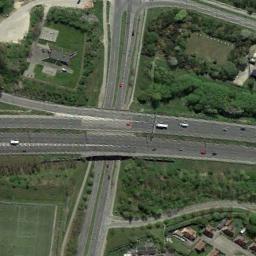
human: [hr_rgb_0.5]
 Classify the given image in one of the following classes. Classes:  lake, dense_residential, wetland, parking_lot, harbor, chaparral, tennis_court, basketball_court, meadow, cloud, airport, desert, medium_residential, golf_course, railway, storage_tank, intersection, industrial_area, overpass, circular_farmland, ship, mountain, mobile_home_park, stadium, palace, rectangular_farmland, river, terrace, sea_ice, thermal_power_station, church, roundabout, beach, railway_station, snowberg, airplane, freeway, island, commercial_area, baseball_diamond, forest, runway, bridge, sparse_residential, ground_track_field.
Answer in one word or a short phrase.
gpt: overpass